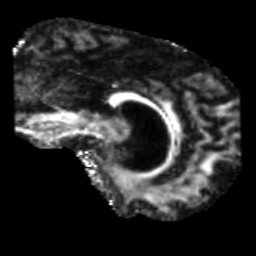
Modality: FA
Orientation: sagittal
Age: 71
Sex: male
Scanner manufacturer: siemens
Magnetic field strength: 3 T
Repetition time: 5.25 s
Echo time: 0.08 s